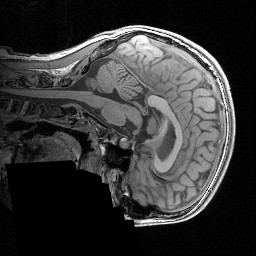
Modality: T1w
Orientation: sagittal
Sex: male
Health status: ill
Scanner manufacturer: siemens
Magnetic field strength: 3 T
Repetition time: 1.57 s
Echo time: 0.00342 s